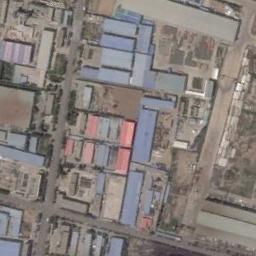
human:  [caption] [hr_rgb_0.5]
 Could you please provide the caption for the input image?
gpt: There are not many houses in the industrial area .

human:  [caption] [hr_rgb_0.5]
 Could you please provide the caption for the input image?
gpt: The industrial area has lots of workshops of different colors and sizes and some roads go through the industrial area .

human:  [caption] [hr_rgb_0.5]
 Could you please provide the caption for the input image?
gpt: Many houses of different shapes and sizes are in the industrial area .

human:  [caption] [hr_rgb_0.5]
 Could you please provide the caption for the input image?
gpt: Neatly planned factories and roads in an industrial area with green belts .

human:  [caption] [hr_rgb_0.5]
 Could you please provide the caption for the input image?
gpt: There are some blue buildings and brown empty land on the industrial area .